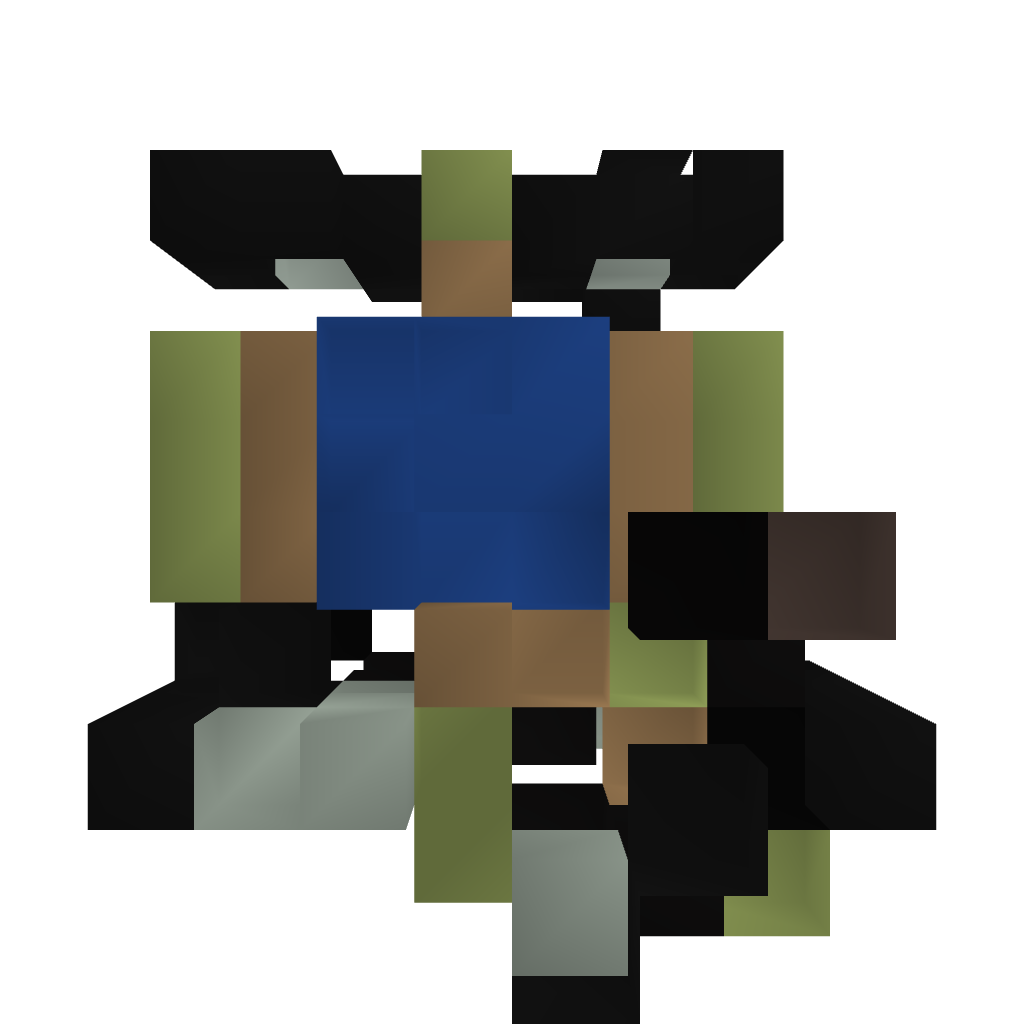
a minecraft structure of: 3x3 completely hidden piston door